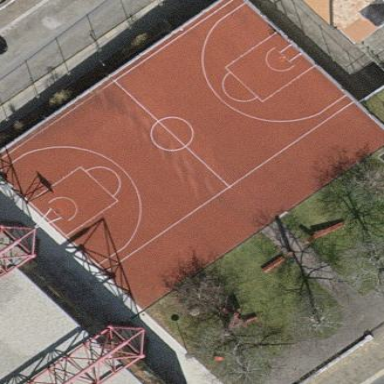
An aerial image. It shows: Pitch on leisure land with garages nearby. It is basketball court.